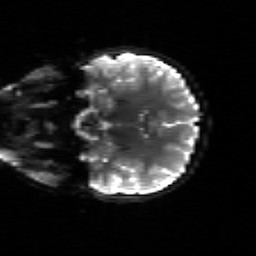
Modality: sbref
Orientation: coronal
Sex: male
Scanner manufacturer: siemens
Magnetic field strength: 3 T
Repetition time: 5 s
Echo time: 0.071 s